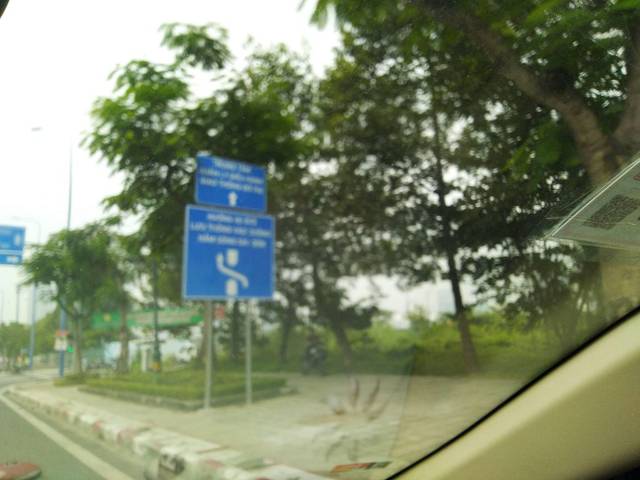
Region: Vietnam
Coordinates: 10.772, 106.717